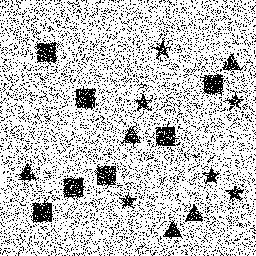
Squares: 7
Triangles: 5
Stars: 6
Total shapes: 18